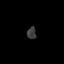
Tissue: skin
Cell type: Epithelial cells
Senescence score: 0.203
Nuclear area (px): 109
Mean DAPI intensity: 58.798